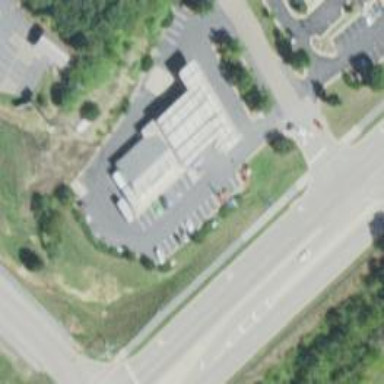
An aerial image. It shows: Convenience shop.